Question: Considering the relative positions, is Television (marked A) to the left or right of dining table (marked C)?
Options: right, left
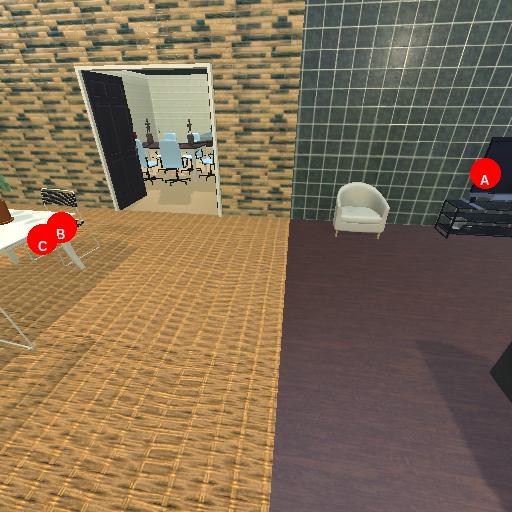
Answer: right